Aerial crown-view tile of a tropical tree (Barro Colorado Island, Panama), acquired 20240918:
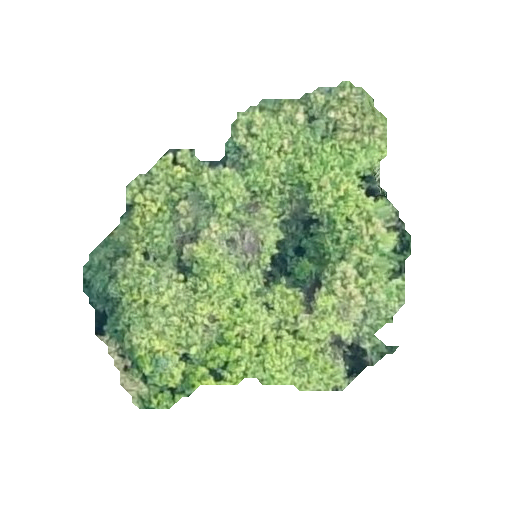
Species: Prioria copaifera
GBIF accepted scientific name: Prioria copaifera
Crown area: 115.894 m²